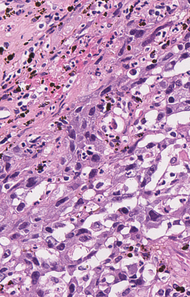
Tumor epithelial tissue: yes
Tumor-associated stroma tissue: yes
Normal tissue: no